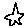
Label: star